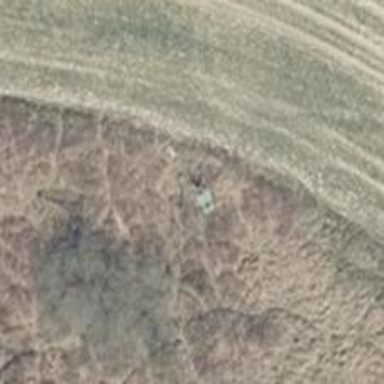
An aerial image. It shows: Hunting stand.